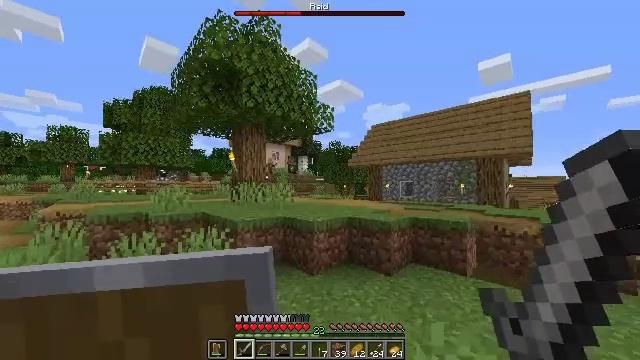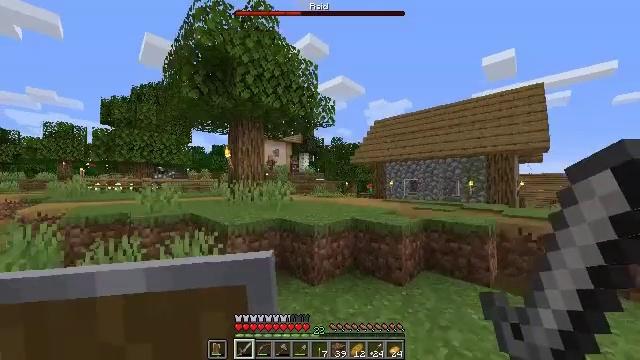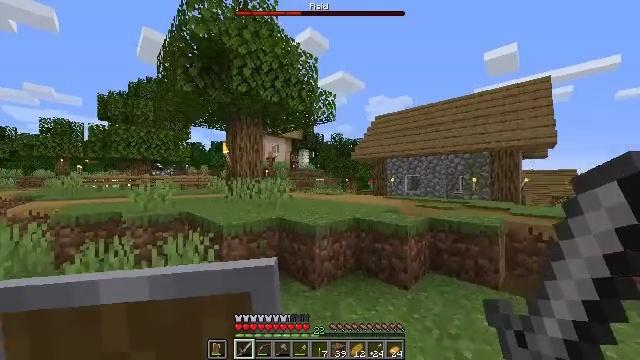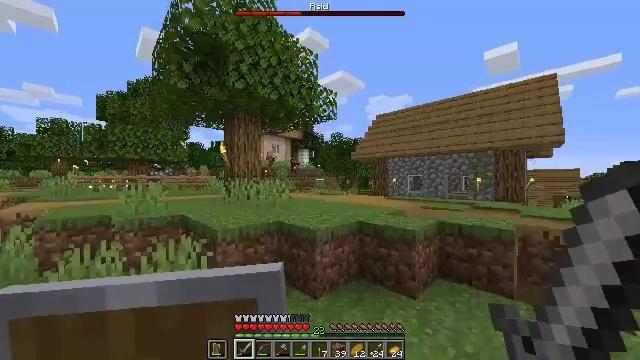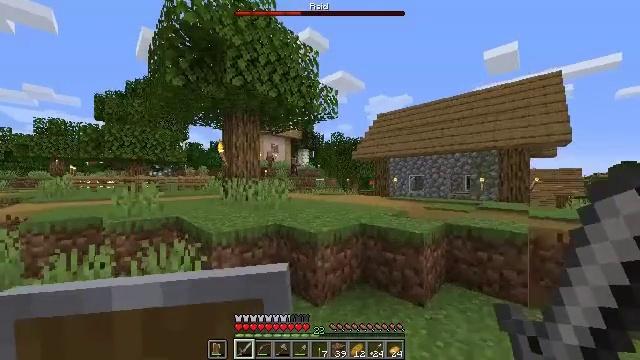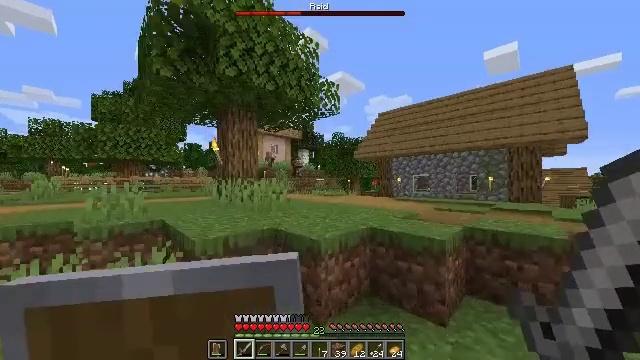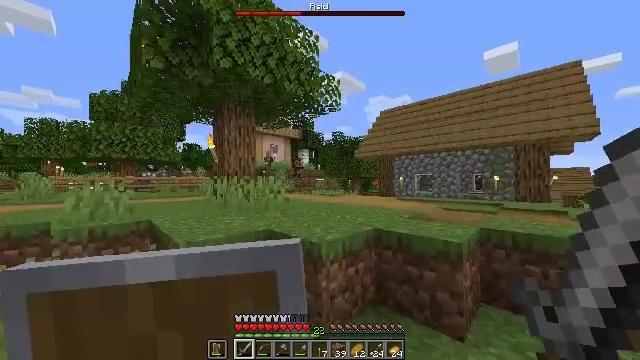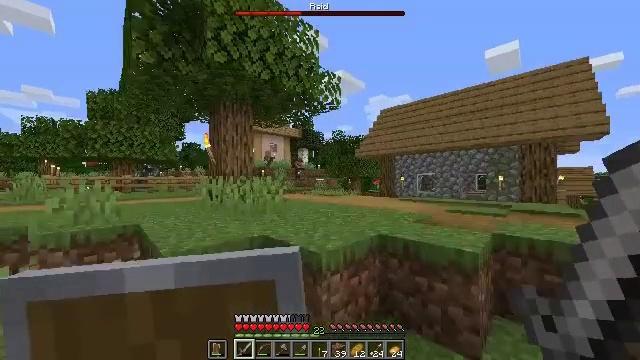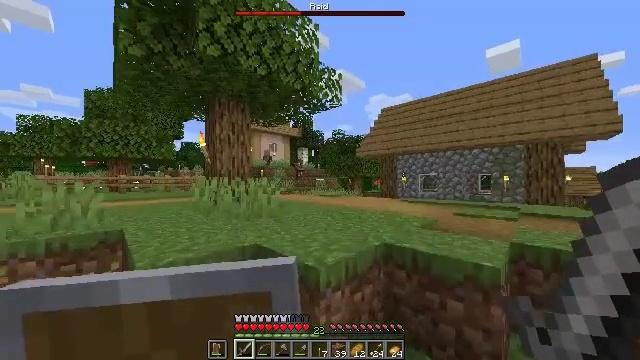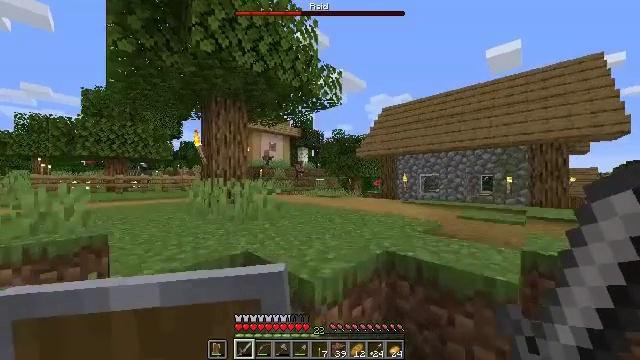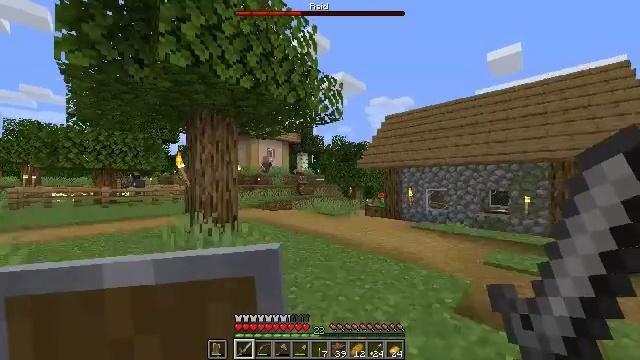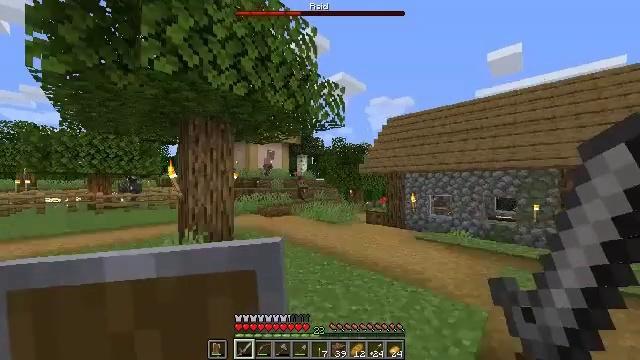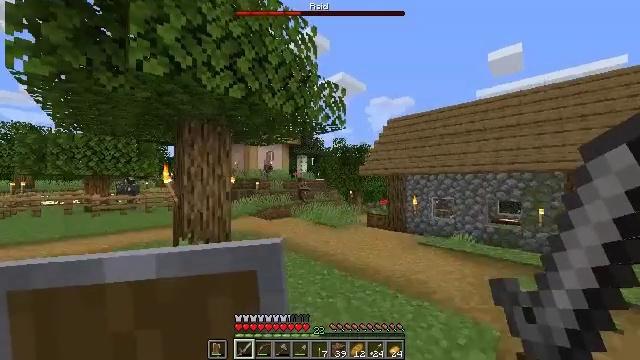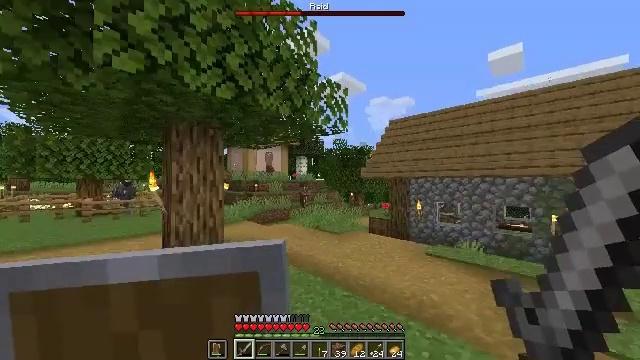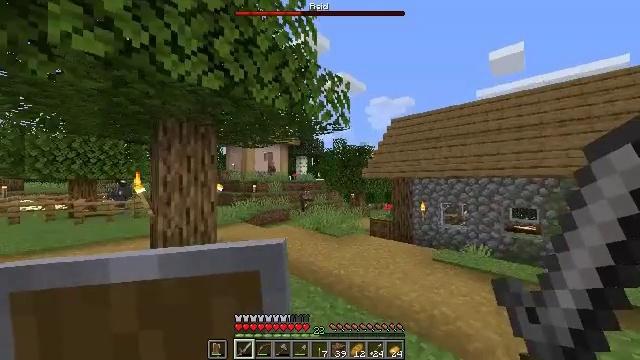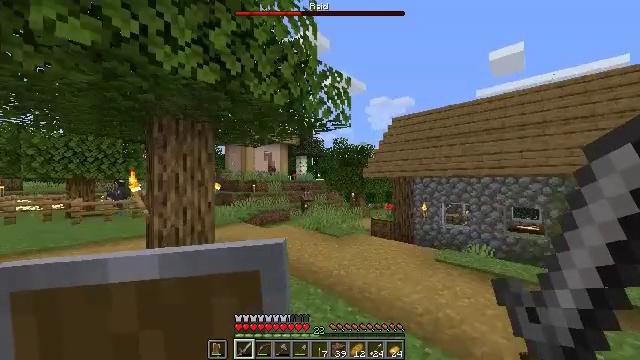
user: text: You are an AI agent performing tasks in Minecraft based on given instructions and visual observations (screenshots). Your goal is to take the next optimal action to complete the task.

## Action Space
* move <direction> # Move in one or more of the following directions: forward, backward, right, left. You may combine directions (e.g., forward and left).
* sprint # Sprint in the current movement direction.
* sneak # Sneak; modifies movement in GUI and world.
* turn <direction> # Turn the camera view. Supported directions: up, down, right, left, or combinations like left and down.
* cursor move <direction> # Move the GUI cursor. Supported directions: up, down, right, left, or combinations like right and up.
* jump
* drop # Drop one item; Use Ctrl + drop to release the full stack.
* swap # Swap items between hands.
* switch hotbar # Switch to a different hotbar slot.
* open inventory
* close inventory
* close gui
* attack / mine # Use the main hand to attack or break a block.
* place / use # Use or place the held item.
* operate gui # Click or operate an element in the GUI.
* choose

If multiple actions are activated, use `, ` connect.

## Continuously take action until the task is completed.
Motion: motion action
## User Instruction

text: Attack the ground to gather dirt.
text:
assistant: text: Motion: move forward
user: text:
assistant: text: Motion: move forward
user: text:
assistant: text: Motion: move forward
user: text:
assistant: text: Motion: move forward
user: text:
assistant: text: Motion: move forward
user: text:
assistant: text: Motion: move forward
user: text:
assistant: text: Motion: move forward
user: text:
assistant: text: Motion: move forward
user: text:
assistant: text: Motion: move forward, jump
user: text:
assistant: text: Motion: move forward, jump
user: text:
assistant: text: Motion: move forward, jump
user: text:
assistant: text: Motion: move forward
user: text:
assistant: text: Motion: move forward
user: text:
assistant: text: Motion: move forward
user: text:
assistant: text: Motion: move forward
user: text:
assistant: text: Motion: move forward
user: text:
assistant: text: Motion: move forward
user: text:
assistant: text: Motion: move forward
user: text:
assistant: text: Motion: move forward
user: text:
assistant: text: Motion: move forward
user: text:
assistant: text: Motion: move forward
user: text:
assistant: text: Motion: move forward
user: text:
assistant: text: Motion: move forward
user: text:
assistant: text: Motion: move forward
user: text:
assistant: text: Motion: move forward
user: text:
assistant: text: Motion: move forward
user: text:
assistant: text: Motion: move forward
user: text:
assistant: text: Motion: move forward
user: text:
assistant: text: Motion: move forward
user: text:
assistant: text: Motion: move forward